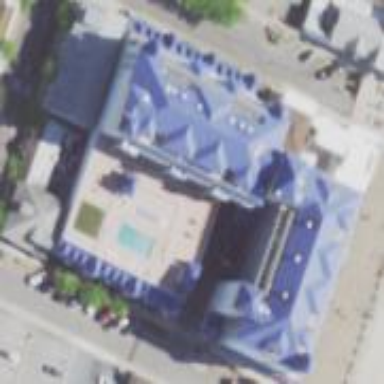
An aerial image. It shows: Hotel building.